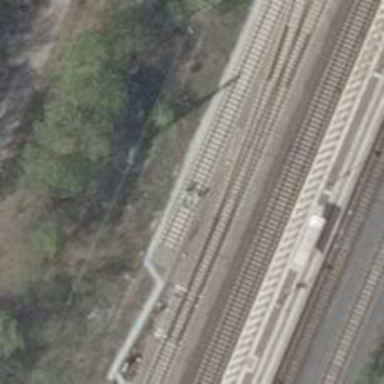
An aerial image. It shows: Railway yard in service.